Field crop: maize
Growth stage: 1
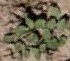
Species: convolvulus